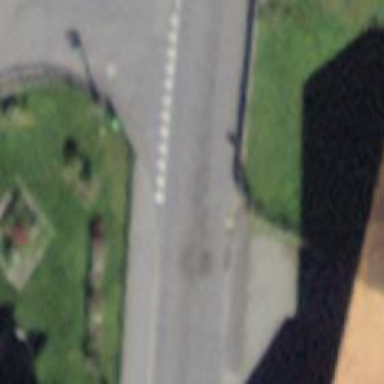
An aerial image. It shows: Bus stop with platform for public transport.